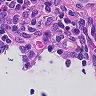
Metastatic tissue present: no